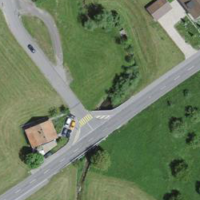
EUNIS habitat code: 24
Species observed at this site:
Linaria vulgaris